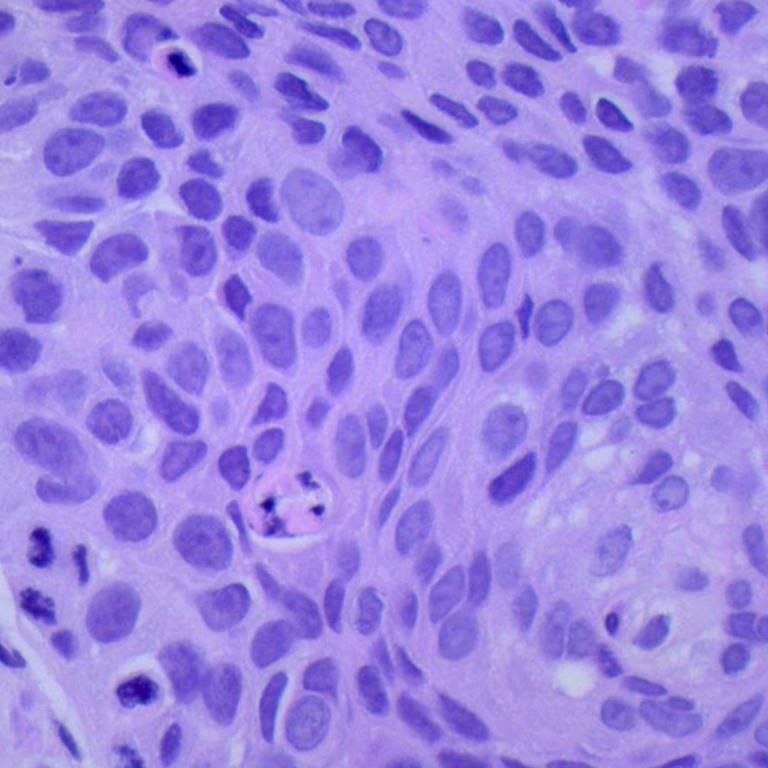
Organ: lung
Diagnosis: squamous carcinomas